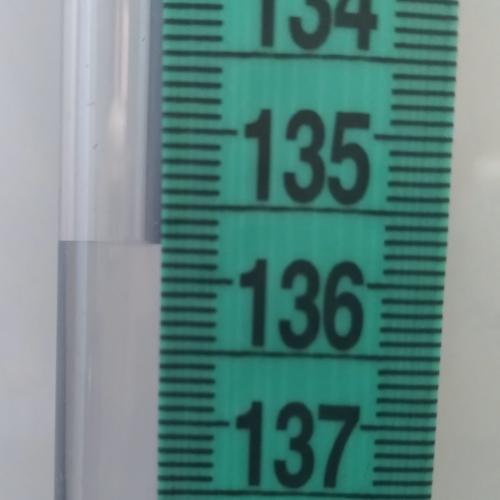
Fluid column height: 135.8 cm